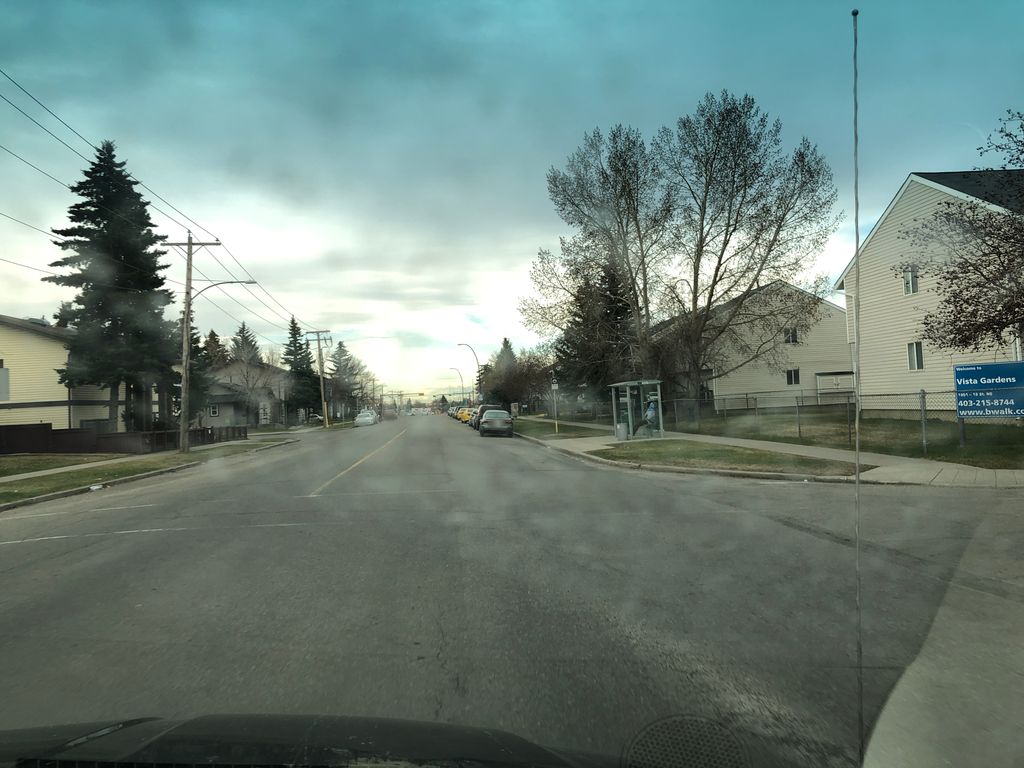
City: calgary